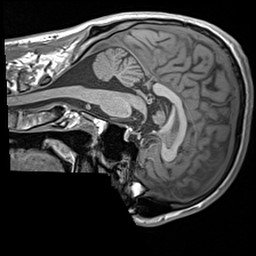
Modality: T1w
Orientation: sagittal
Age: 23
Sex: male
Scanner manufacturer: siemens
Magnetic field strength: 3 T
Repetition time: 1.6 s
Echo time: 0.00236 s